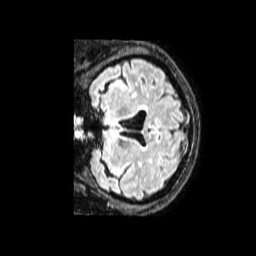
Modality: FLAIR
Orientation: coronal
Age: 65
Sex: female
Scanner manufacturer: philips
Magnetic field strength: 1.5 T
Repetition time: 4.8 s
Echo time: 0.3303 s